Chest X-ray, AP view. Patient: 50 years old, sex F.
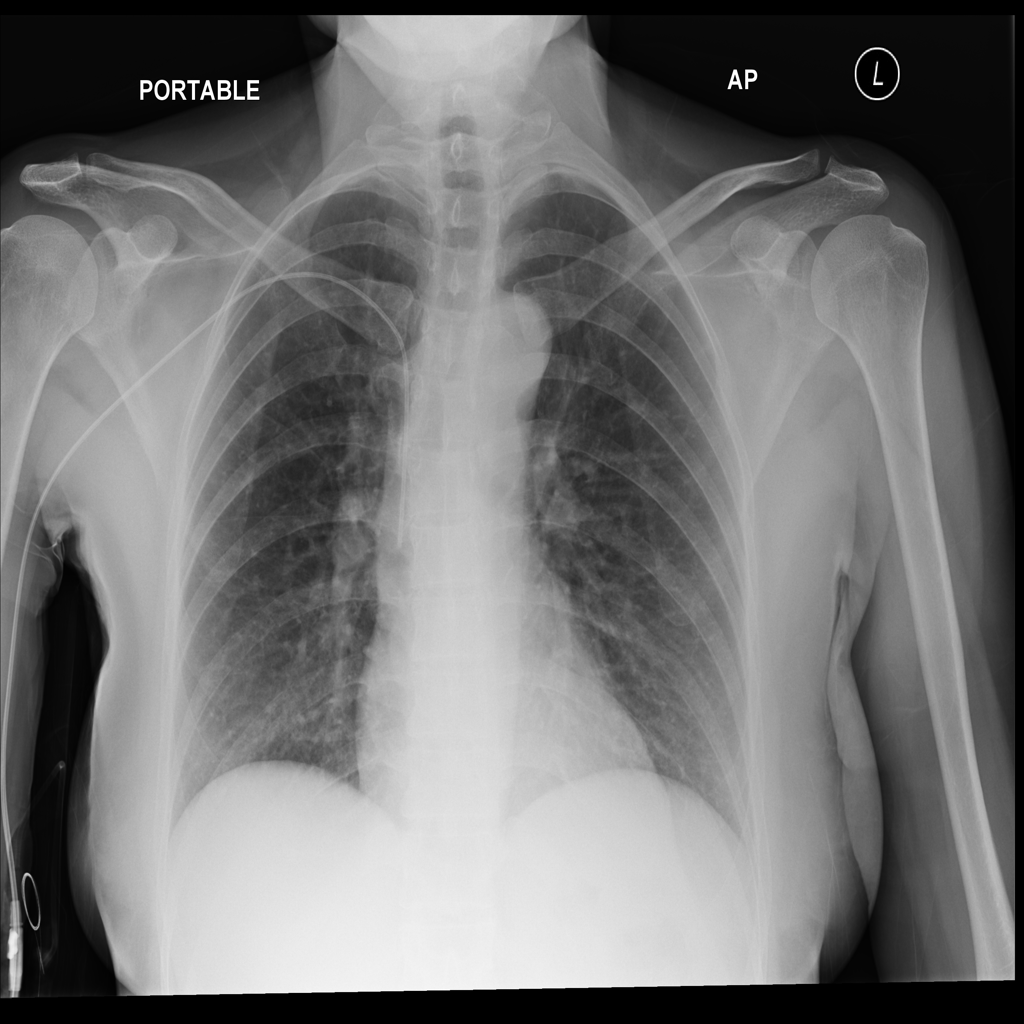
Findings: No Finding